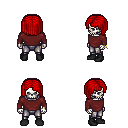
a pixel art fantasy rpg character, male body template, skeleton, maroon long-sleeve shirt, metal pants, red pageboy hairstyle, bracelets, black shoes, four views (front, back, left, right), 2x2 character sprite sheet, small pixel art, hard edges, no anti-aliasing